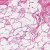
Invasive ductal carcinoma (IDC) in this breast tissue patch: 0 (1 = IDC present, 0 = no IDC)